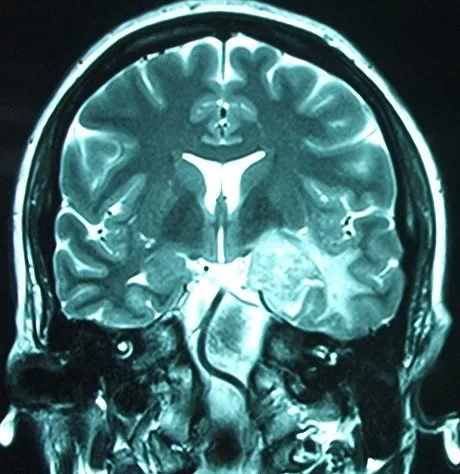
Cranial MRI: T2 image in coronal view: Nodule with surrounding edema.
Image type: radiology (mri)